Aerial crown-view tile of a tropical tree (Barro Colorado Island, Panama), acquired 20250414:
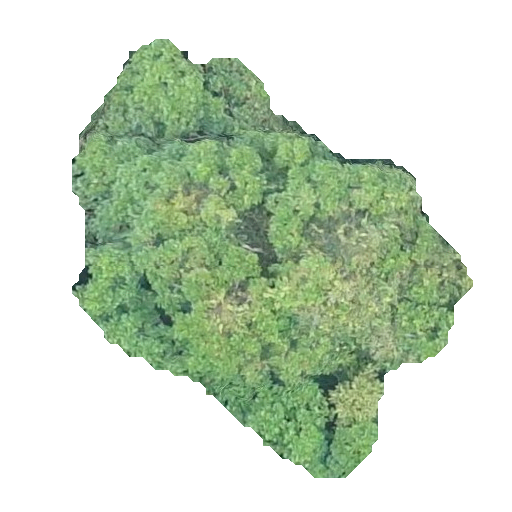
Species: Simarouba amara
GBIF accepted scientific name: Simarouba amara
Crown area: 156.414 m²